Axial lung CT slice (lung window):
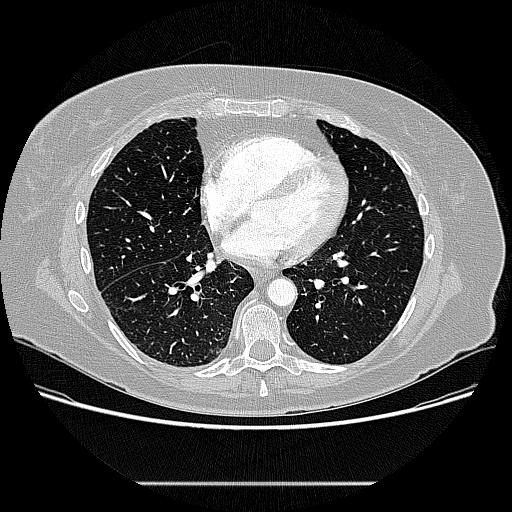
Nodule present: no